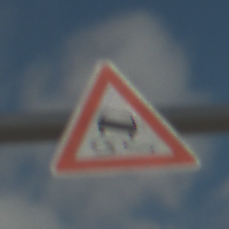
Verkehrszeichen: SchleuderOderRutschgefahr
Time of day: MorningAfternoon
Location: Outdoor (RoadRail)
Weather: PartlyCloudy
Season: NotSpecified
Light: Natural